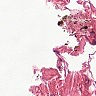
Metastatic tissue present: no